Interaction volume radius: 5 \u00c5
Interaction volume height: 25 \u00c5
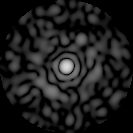
Disorder parameter: 0.8484